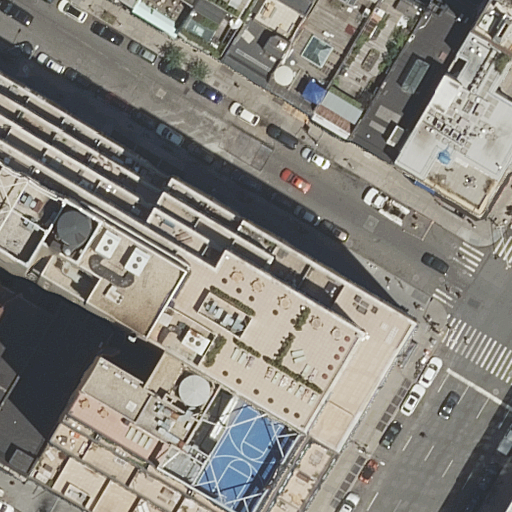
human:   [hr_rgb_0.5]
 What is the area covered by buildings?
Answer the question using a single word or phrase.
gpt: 5355m2

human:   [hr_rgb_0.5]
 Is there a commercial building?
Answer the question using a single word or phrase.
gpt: no

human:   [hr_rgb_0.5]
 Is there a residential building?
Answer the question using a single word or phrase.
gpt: yes

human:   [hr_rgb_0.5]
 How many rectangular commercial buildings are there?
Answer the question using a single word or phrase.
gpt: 0

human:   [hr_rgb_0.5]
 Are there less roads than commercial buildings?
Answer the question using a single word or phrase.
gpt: no

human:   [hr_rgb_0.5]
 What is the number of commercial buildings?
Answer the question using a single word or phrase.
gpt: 0

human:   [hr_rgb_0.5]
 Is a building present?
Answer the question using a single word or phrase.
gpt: yes

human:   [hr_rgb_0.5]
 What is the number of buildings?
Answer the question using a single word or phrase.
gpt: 13

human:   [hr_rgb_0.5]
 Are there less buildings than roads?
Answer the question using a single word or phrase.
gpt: no

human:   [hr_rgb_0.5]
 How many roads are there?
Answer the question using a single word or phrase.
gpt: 7

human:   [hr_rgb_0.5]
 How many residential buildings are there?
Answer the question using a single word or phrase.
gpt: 12

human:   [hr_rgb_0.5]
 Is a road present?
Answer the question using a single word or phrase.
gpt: yes

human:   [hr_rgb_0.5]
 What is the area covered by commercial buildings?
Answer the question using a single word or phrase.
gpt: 0m2

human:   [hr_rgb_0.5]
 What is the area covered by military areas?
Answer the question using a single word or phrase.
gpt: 0m2

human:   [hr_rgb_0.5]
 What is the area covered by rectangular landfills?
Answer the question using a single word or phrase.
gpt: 0m2

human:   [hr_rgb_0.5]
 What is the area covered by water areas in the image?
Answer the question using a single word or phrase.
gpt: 0m2

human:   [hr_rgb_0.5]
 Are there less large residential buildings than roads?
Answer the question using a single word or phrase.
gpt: yes

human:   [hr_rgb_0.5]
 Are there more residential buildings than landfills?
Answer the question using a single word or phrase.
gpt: yes

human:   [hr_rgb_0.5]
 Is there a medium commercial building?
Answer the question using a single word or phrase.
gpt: no

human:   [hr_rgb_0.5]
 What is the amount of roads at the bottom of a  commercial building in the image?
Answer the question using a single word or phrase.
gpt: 0

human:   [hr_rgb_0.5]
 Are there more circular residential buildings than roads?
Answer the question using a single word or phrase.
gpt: no

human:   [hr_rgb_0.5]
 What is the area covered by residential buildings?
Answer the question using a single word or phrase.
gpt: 4078m2

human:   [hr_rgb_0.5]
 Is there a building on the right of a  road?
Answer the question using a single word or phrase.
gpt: yes

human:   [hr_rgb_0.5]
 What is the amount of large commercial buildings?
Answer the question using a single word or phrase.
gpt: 0

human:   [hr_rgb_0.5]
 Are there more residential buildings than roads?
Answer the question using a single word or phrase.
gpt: yes

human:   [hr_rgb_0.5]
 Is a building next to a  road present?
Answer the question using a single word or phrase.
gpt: yes

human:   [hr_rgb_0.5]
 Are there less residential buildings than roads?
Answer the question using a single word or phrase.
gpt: no

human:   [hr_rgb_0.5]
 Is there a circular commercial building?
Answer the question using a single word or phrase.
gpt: no

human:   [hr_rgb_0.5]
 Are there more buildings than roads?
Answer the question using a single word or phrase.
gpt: yes

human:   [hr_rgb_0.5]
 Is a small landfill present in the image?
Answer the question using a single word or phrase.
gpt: no

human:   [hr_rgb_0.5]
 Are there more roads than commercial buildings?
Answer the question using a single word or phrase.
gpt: yes

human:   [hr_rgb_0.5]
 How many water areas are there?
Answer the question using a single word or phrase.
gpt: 0

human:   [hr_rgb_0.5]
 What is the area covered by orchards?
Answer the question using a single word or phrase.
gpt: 0m2

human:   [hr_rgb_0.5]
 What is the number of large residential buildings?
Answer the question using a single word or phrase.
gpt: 3

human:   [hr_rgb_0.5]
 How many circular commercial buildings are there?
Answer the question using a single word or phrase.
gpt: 0

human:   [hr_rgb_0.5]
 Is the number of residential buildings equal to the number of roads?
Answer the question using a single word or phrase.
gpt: no

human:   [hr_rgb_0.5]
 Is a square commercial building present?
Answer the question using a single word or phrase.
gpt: no

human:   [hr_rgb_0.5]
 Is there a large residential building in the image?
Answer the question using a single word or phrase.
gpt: yes

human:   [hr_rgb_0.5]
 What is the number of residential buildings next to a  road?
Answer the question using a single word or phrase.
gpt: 12

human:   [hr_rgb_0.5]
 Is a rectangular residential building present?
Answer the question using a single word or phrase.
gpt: yes

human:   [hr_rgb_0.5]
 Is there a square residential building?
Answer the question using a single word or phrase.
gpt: no

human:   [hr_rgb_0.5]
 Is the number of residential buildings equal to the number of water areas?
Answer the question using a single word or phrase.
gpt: no

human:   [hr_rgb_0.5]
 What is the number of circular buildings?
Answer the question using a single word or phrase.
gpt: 0

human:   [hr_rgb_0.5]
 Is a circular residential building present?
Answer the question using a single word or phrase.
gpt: no

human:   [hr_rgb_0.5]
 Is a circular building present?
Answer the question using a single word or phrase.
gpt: no

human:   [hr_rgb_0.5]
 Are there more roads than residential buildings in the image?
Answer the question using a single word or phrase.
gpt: no

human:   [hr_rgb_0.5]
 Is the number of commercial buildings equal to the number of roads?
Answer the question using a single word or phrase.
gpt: no

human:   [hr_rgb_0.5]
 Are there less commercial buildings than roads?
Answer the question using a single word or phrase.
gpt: yes

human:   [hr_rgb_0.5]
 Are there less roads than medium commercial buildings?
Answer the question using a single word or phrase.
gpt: no

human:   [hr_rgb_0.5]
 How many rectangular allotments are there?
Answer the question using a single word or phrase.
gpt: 0

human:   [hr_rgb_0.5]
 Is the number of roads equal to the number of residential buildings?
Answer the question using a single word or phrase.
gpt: no

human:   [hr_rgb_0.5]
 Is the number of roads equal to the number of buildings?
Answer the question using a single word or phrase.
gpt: no

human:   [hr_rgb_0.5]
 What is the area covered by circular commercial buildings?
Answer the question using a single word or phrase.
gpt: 0m2

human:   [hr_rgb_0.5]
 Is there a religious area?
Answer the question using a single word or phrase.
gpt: no

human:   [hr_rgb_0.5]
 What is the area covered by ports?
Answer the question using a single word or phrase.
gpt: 0m2

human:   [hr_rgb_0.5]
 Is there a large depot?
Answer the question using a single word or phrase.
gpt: no

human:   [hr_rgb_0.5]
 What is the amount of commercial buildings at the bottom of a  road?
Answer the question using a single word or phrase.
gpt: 0

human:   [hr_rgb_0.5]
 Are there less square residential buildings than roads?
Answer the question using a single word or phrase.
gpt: yes

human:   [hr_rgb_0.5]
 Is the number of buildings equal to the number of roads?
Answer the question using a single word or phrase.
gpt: no

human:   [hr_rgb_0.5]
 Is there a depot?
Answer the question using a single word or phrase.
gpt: no

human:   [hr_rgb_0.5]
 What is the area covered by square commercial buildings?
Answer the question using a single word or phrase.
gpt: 0m2

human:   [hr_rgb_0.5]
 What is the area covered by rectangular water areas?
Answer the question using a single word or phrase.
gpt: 0m2

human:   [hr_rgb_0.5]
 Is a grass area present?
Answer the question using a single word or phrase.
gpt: no

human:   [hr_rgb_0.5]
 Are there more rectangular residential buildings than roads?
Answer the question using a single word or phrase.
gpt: yes